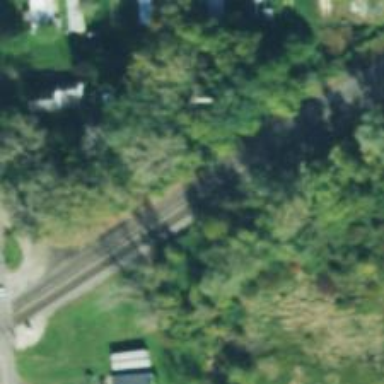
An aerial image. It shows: Railway siding for service.